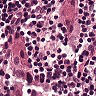
Metastatic tissue present: yes